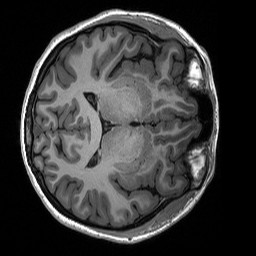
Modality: T1w
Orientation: axial
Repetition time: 8 s
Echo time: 0.066 s